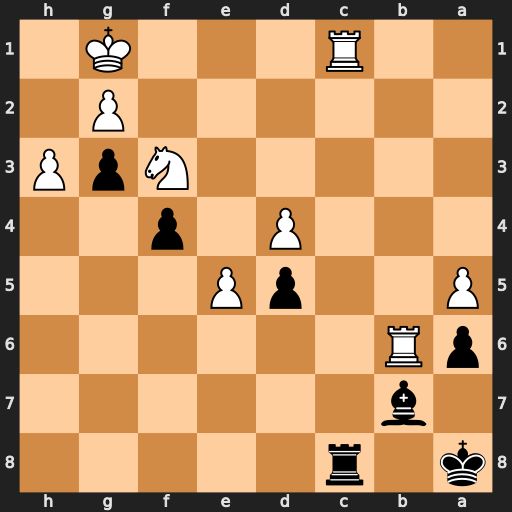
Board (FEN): k1r5/1b6/pR6/P2pP3/3P1p2/5NpP/6P1/2R3K1
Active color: b
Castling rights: -
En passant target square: -
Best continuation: Rxc1+ Ne1 Rxe1#